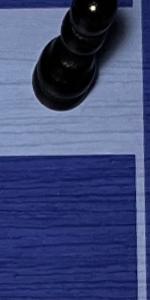
Label: Empty